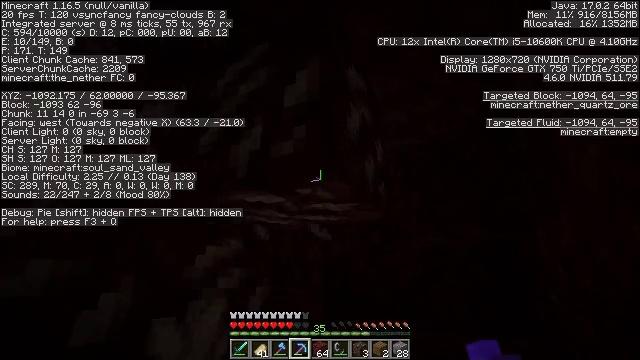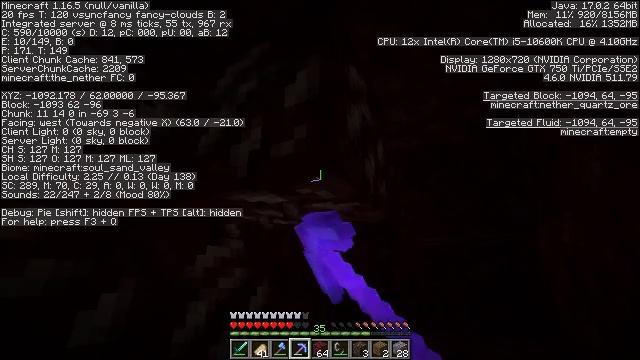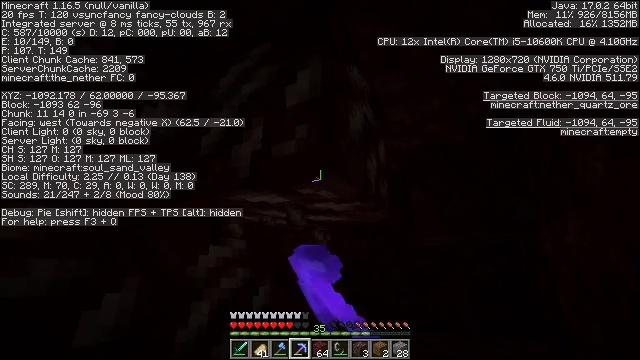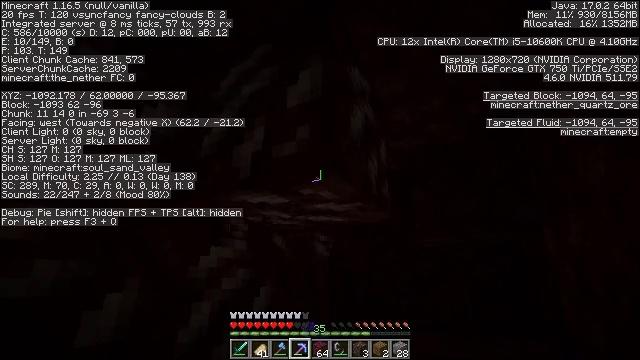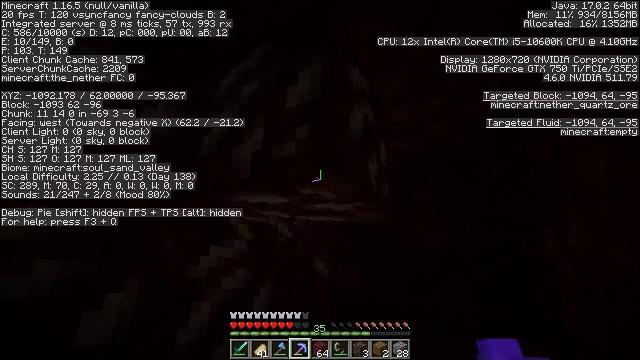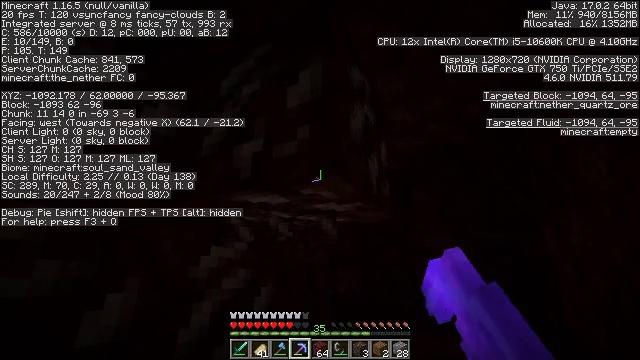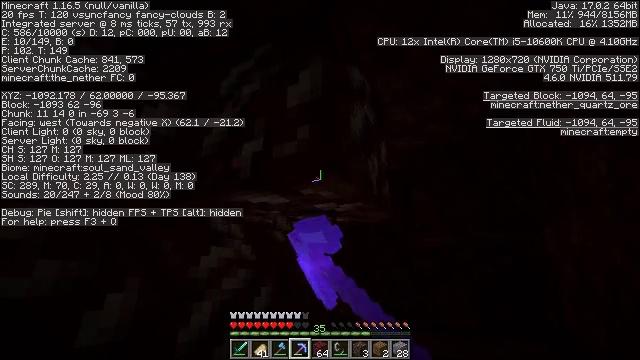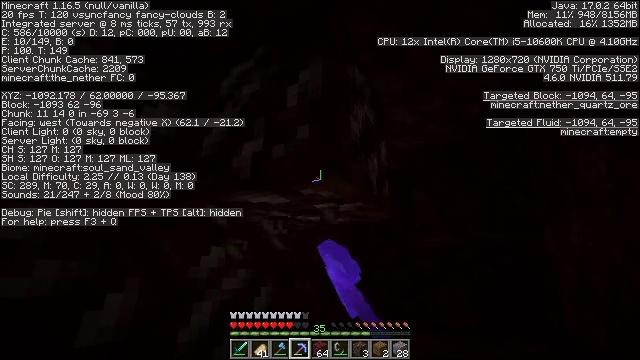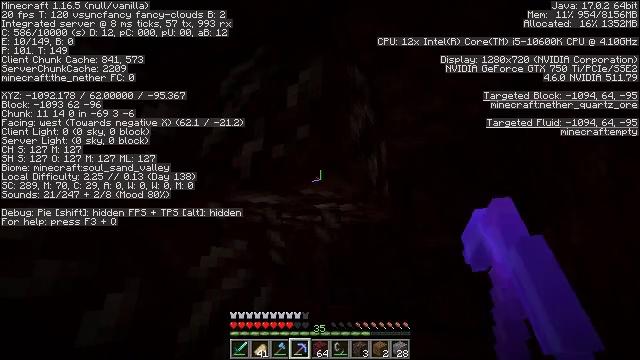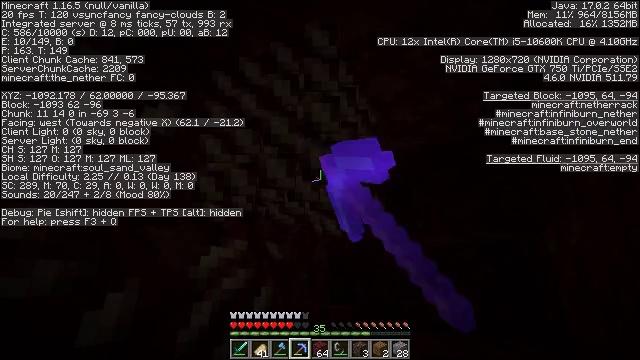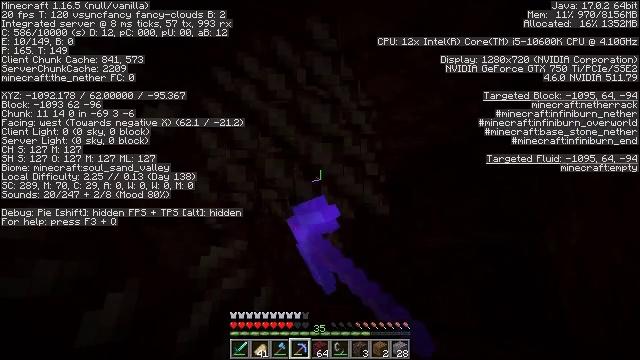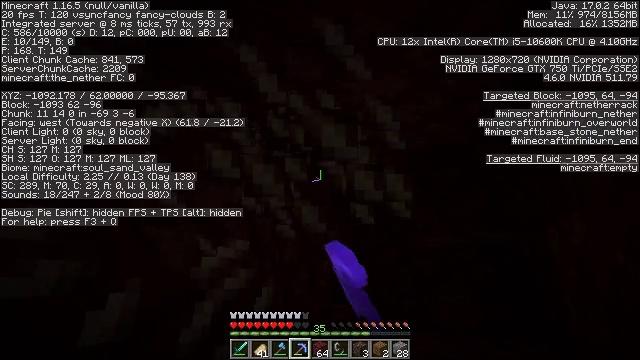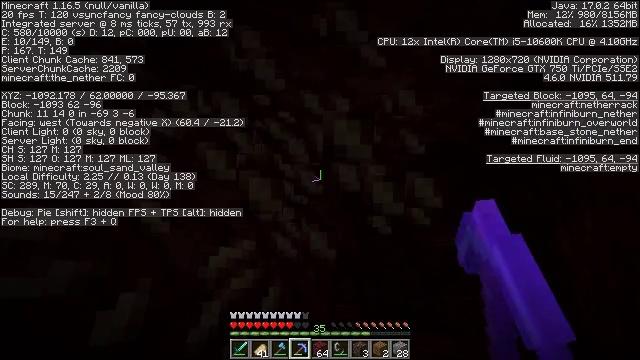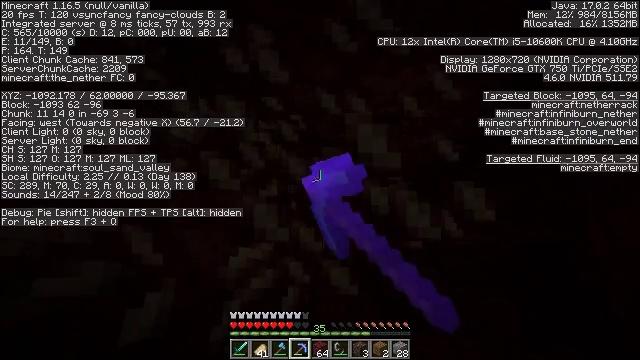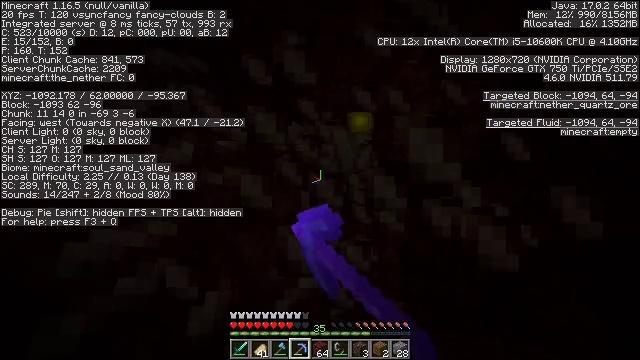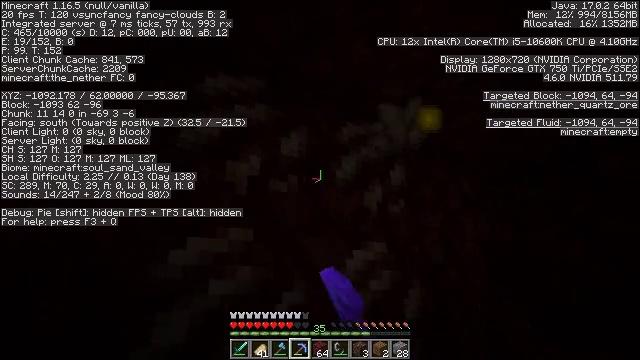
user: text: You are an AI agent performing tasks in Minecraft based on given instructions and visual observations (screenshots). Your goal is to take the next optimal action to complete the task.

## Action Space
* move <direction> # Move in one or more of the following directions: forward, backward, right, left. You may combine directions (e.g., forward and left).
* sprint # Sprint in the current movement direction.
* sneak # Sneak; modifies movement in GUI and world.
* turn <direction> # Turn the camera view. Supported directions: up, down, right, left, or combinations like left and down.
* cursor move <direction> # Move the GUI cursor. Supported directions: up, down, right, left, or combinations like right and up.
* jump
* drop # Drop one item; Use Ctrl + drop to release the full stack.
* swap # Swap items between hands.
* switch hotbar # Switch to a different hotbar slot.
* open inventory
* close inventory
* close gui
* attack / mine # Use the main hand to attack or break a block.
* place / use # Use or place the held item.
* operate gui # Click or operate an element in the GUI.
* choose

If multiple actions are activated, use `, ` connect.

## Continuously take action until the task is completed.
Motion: motion action
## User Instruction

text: Collect nether quartz from the ore block.
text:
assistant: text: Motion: attack / mine
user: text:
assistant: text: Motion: attack / mine
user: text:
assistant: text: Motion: attack / mine
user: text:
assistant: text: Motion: attack / mine
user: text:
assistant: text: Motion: attack / mine
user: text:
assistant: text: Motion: attack / mine
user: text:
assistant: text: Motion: attack / mine
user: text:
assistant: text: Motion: attack / mine
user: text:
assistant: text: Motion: attack / mine
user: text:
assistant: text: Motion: attack / mine
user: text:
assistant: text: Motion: attack / mine
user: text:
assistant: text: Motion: turn left, attack / mine
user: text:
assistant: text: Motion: turn left, attack / mine
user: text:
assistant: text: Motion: turn left, attack / mine
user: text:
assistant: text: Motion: turn left, attack / mine
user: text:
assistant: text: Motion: turn left, attack / mine
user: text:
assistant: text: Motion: turn left, attack / mine
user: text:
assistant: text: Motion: turn left, attack / mine
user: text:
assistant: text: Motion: attack / mine
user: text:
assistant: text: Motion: attack / mine
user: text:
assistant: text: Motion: attack / mine
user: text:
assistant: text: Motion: attack / mine
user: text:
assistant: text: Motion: attack / mine
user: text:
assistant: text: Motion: attack / mine
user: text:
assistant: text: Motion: attack / mine
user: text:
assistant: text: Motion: attack / mine
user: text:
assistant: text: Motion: attack / mine
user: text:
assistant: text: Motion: attack / mine
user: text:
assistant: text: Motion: attack / mine
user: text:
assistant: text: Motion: turn down, attack / mine